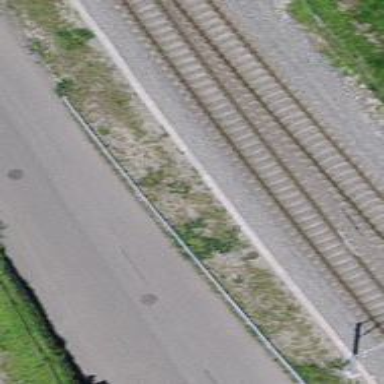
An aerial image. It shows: Abandoned railway siding with one track.